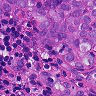
Metastatic tissue present: yes